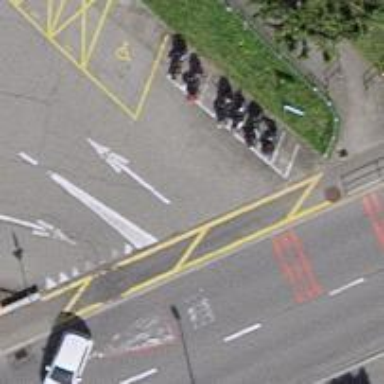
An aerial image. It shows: Motorcycle parking facility.